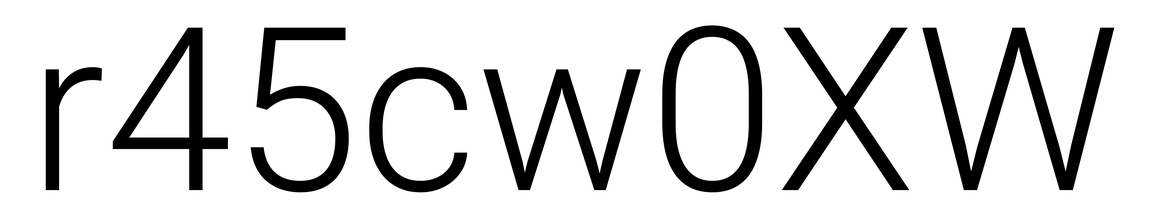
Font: Roboto_Light